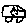
Label: car